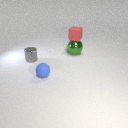
small red rubber cube above large green metal sphere